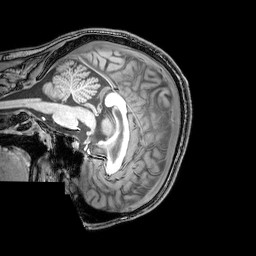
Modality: T1w
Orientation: sagittal
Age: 24
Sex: male
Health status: healthy
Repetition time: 0.081 s
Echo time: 0.037 s